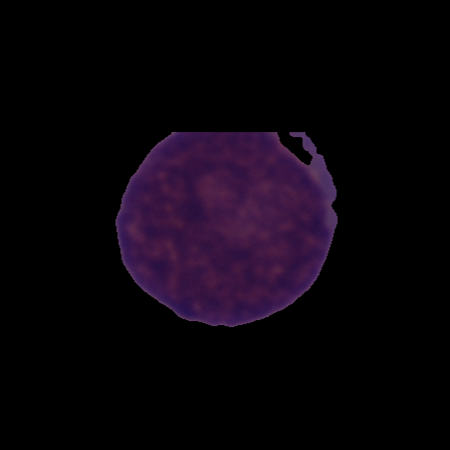
Label: cancer